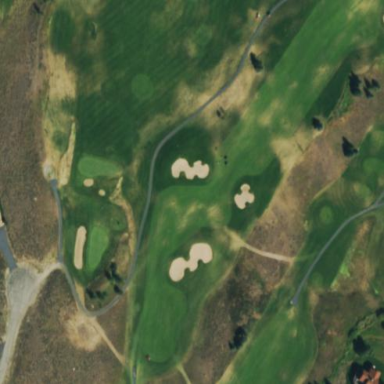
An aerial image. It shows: Golf rough area.